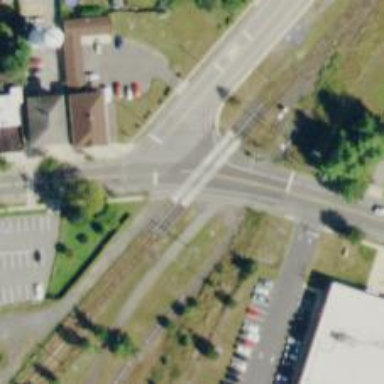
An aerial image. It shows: Full railway crossing barrier.